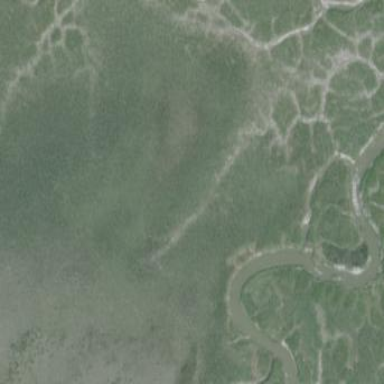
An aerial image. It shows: Saltmarsh wetland area.